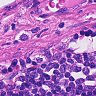
Metastatic tissue present: no